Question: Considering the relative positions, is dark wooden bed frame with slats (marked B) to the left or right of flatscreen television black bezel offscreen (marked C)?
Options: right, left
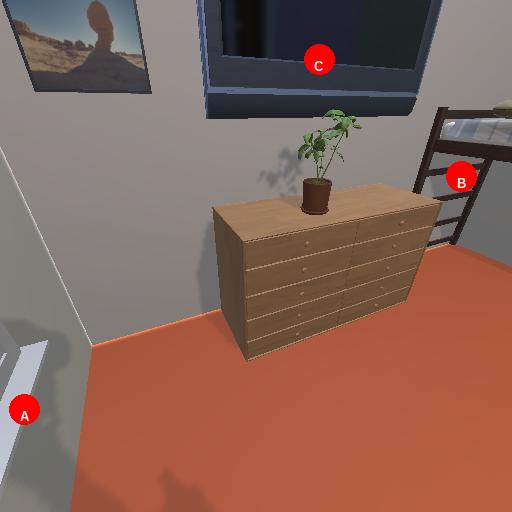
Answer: right